Question: We have some websites which each have references to about 3-5 CSS files. Some of the CSS files are shared by several websites, some of them are specific to one page.
We need to re-organize the CSS structure into fewer files. In other words, the web pages should look the same after the CSS merge.
However, we don't want to check each and every margins and sizes on all of those web pages in all browsers.
I'm looking for a tool that would generate the effective CSS rules for each HTML element on the web site. This would be the same logic that Google Chrome uses in the dev tools:

If there was an automatic way to generate these "computed CSS rules" for each HTML element on the page, we could generate the 'before.css' and 'after.css' files and then compare them. Any change in the effective rules would show up in those files. Of course, those generated files would be huge.
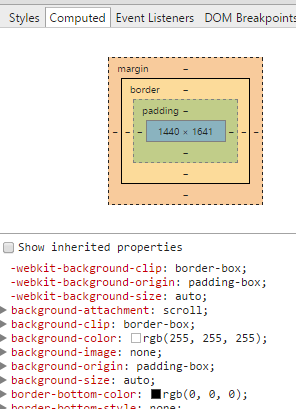
Answer: This code will print the computed CSS of every element on the page to the console
'''
var elms = document.getElementsByTagName("*");
for (var i = 0; i < elms.length; i++) {
console.log(elms[i].tagName, window.getComputedStyle(elms[i]).cssText)
}
'''
Be warned that there is of useless CSS (every single default style) that you would have to filter out.
<URL>